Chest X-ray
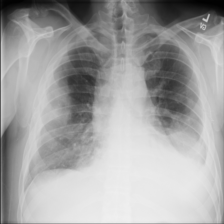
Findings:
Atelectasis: positive
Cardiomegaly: negative
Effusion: positive
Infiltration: negative
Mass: positive
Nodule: negative
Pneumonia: negative
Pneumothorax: negative
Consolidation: negative
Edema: negative
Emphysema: negative
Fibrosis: negative
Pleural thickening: negative
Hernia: negative